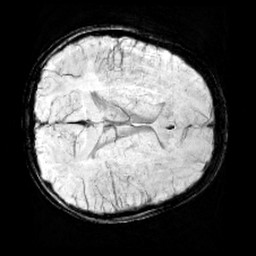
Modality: minIP
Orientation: axial
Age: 9
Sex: female
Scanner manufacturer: siemens
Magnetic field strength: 3 T
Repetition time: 0.027 s
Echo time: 0.02 s